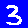
Digit: 3